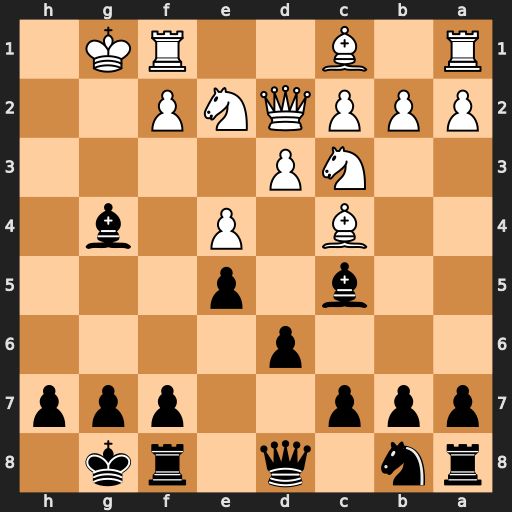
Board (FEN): rn1q1rk1/ppp2ppp/3p4/2b1p3/2B1P1b1/2NP4/PPPQNP2/R1B2RK1
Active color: b
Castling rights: -
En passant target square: -
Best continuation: Qh4 Qg5 Qh3